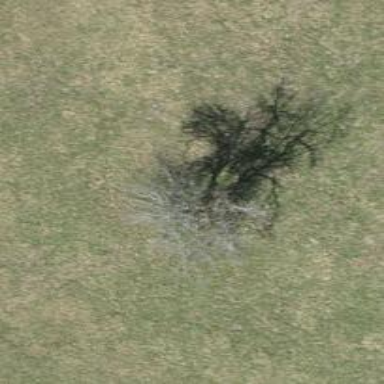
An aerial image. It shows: Urban tree adds touch of nature to the surroundings.